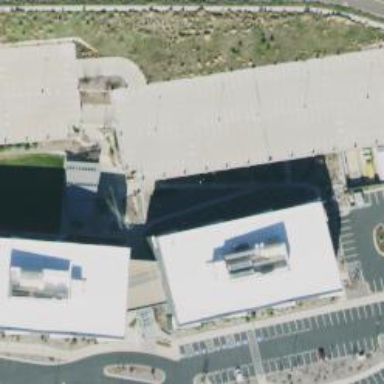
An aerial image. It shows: Multi-storey parking facility.